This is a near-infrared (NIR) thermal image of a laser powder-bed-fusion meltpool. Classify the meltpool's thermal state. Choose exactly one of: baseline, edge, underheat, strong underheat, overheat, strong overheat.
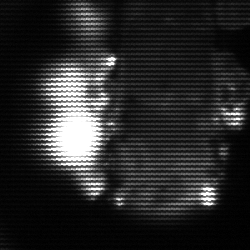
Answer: strong underheat